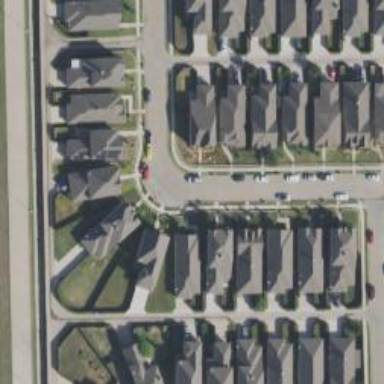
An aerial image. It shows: Residential road with separate sidewalk.